Question: I have some items in my index (Solr. 4.4), which contain names like 'Foobar 135g', where the 135g refers to some weights. Searching for 'foobar' or 'foobar 135' does work, but when I try to search for the exact phrase 'foobar 135g', nothing is found.
I analysed the query inside the solr admin panel "Analysis". Here everything looks good. The fields are indexed correctly, the query is splitted correctly, and I get hits (indicated by this purple background on the tokens).
But there has to be an issue the way I process the strings on index and/or query time. So this is the field definition, I'm using:
'''
<fieldType name="text" class="solr.TextField" omitNorms="false">
<analyzer type="index">
<tokenizer class="solr.StandardTokenizerFactory"/>
<filter class="solr.StandardFilterFactory"/>
<filter class="solr.WordDelimiterFilterFactory" catenateWords="1" catenateAll="1" preserveOriginal="1"/>
<filter class="solr.LowerCaseFilterFactory"/>
<filter class="solr.EdgeNGramFilterFactory" minGramSize="2" maxGramSize="30"/>
<filter class="solr.ReverseStringFilterFactory" />
<filter class="solr.EdgeNGramFilterFactory" minGramSize="2" maxGramSize="30"/>
<filter class="solr.ReverseStringFilterFactory" />
</analyzer>
<analyzer type="query">
<tokenizer class="solr.StandardTokenizerFactory"/>
<filter class="solr.StandardFilterFactory"/>
<filter class="solr.WordDelimiterFilterFactory" catenateWords="1" catenateAll="1" preserveOriginal="1"/>
<filter class="solr.LowerCaseFilterFactory"/>
</analyzer>
</fieldType>
'''
I'm using the two 'ReverseStringFilterFactory''s with the 'EdgeNGramFilterFactory''s to be able to search for 'foob' and for 'bar' or 'obar' (strings that appear at the end of an item name). First I thought, it has something to do with the 'WordDelimiterFilterFactory' and the 'catenateWords' options. But this option doesn't do anything with numbers in it (am I right?).
After reading the documentation (<URL> I found 'generateNumberParts' which default is '1'. This leads to splitting '135g' into '135' and 'g'. But as long as I have the 'preserveOriginal' option enabled, the '135g' is also indexed as a whole string. This is also shown in the Analysis panel from the admin interface:

Does anybody know what kind of filter, tokenizer... is causing this issue?
I've found out something interesting. When I debug the query for the search '135g', I get the following debug output:
'''
<lst name="debug">
<str name="rawquerystring">name_texts:135g</str>
<str name="querystring">name_texts:135g</str>
<str name="parsedquery">MultiPhraseQuery(name_texts:"(135g 135) (g 135g)")</str>
<str name="parsedquery_toString">name_texts:"(135g 135) (g 135g)"</str>
<lst name="explain"/>
<str name="QParser">LuceneQParser</str>
...
</lst>
'''
I understand, that because of the earlier mentioned 'solr.WordDelimiterFilterFactory', the string get's splitted into this parts. But why is Solr converting it into a 'MultiPhraseQuery'? I'm a little bite confused right now, I thought that every single token generated by the 'solr.WordDelimiterFilterFactory' on query time would trigger a seperated search (or at least, a 'OR' statement between the tokens).
Please, someone clear up my mind, I'm kinda confused ;) How can I avoid this?
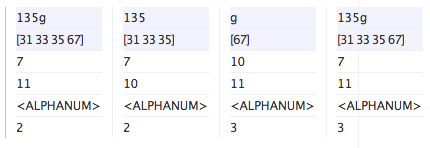
Answer: It is the WordDelimiterFilterFactory. You should be able to see it in your admin panel under analysis. To not do that use : splitOnNumerics="0" as attribute.
Read more about it here: <URL>.
solr.WordDelimiterFilterFactory
Creates solr.analysis.WordDelimiterFilter.
Splits words into subwords and performs optional transformations on subword groups. By default, words are split into subwords with the following rules:
splitOnNumerics="1" causes alphabet => number transitions to generate a new part [Solr 1.3]:
"j2se" => "j" "2" "se"
default is true ("1"); set to 0 to turn off
Based on your latest comment, i now understood what you meant. I took your field type definition and indexed on solr4.5.1 with your sentence and was able to search for test_mytext:"foobar 135g" , test_mytext:foobar 135g, test_mytext:foobar 135g , test_mytext:foobar , test_mytext:135g, test_mytext:135. where test_mytext is of type you defined in your question above. So i do not know why you are unable to find in your own index. Make sure your field is defined some thing like this: '<field name="text" type="mytext" indexed="true" stored="true"/>'
Here is my debug log, with your field definition, not sue why you are seeing completely different processing:
Query => test_mytext:135g
debug": {
"rawquerystring": "test_mytext:135g",
"querystring": "test_mytext:135g",
"parsedquery": "test_mytext:135g test_mytext:135 test_mytext:g test_mytext:135g",
"parsedquery_toString": "test_mytext:135g test_mytext:135 test_mytext:g test_mytext:135g",
"explain": {
"200": "
<PHONE> = (MATCH) product of:
1.141817 = (MATCH) sum of:
0.35407978 = (MATCH) weight(test_mytext:135g in 1) [DefaultSimilarity], result of:
0.35407978 = score(doc=1,freq=2.0 = termFreq=2.0
), product of:
0.45980635 = queryWeight, product of:
3.<PHONE> = idf(docFreq=2, maxDocs=36)
0.<PHONE> = queryNorm
0.77006286 = fieldWeight in 1, product of:
<PHONE> = tf(freq=2.0), with freq of:
2.0 = termFreq=2.0
3.<PHONE> = idf(docFreq=2, maxDocs=36)
0.15625 = fieldNorm(doc=1)
<PHONE> = (MATCH) weight(test_mytext:135 in 1) [DefaultSimilarity], result of:
<PHONE> = score(doc=1,freq=3.0 = termFreq=3.0
), product of:
0.45980635 = queryWeight, product of:
3.<PHONE> = idf(docFreq=2, maxDocs=36)
0.<PHONE> = queryNorm
0.94313055 = fieldWeight in 1, product of:
<PHONE> = tf(freq=3.0), with freq of:
3.0 = termFreq=3.0
3.<PHONE> = idf(docFreq=2, maxDocs=36)
0.15625 = fieldNorm(doc=1)
0.35407978 = (MATCH) weight(test_mytext:135g in 1) [DefaultSimilarity], result of:
0.35407978 = score(doc=1,freq=2.0 = termFreq=2.0
), product of:
0.45980635 = queryWeight, product of:
3.<PHONE> = idf(docFreq=2, maxDocs=36)
0.<PHONE> = queryNorm
0.77006286 = fieldWeight in 1, product of:
<PHONE> = tf(freq=2.0), with freq of:
2.0 = termFreq=2.0
3.<PHONE> = idf(docFreq=2, maxDocs=36)
0.15625 = fieldNorm(doc=1)
0.75 = coord(3/4)
"
},
I am using solr 4.5.1 .
Then i noticed that you are using Solr 4.4.0. I took your exact field definition and phrase and ran a query and it finds your result.
Query => name_texts:"135g"
Result:
'''
<result name="response" numFound="1" start="0">
<doc>
<str name="id">100</str>
<str name="name_texts">Foobar 135g</str>
<long name="_version_">1456487722571005952</long></doc>
</result>
<lst name="debug">
<str name="rawquerystring">name_texts:"135g"</str>
<str name="querystring">name_texts:"135g"</str>
<str name="parsedquery">MultiPhraseQuery(name_texts:"(135g 135) (g 135g)")</str>
<str name="parsedquery_toString">name_texts:"(135g 135) (g 135g)"</str>
'''
Your processing looks correct and it find result in my instance. I first thought you had extra
, but looks like is not causing issue in my local instance. The best place to look for these issues is to use the admin analysis page and debug queries, which you are already doing. I can not think of any thing else as i am unable to reproduce. Do yourself a favor by just taking a clean instance of solr with only change to schema.xml for your field definition and index just this through admin panel (documents) => {"id":"100","name_texts":"Foobar 135g"} . Run this query 'http://localhost:8983/solr/collection1/select?q=name_texts%3A%22135g%22&wt=xml&indent=true&debugQuery=true'